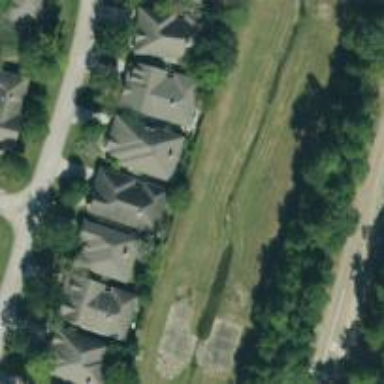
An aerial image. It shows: Culvert tunnel.